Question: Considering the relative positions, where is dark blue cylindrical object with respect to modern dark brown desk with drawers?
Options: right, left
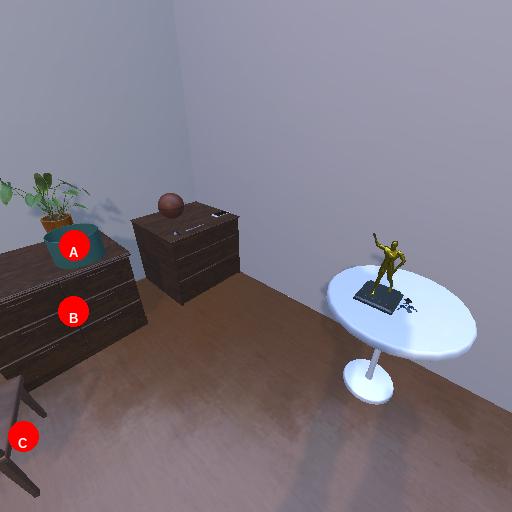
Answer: right